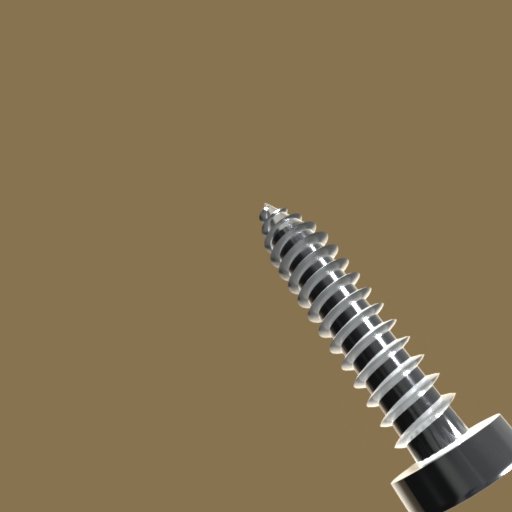
Label: screw